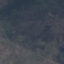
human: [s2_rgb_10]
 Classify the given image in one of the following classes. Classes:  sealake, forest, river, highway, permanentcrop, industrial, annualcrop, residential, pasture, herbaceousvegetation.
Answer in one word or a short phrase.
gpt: HerbaceousVegetation